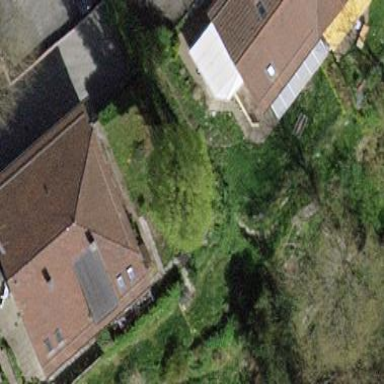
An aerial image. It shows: Garden surrounded by fence.